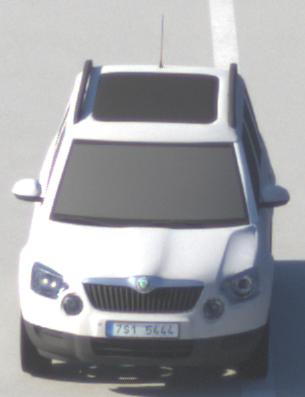
Make: Skoda
Model: Yeti 1.2 TSI
Detailed model: Yeti
Model produced from: 2009/11
Model produced until: 2011/10
Doors: 5
Color: white
Road condition: dry road
Daytime: morning or afternoon
Contrast: high contrast